Question: A C++ project I'm working on terminates upon throwing a first-chance exception. This occurs in Visual Studio 2008 in Debug mode when I first try to access a 'map<pair<int,int>, int>' which contains a single key-value pair. There is nothing logically wrong with the code.
I've read up on first-chance exceptions and understand they may not always be problematic. Nonetheless I tried breaking at all such exceptions, and as expected found several are generated which cause no issue.
The class I'm working on is very large and contains many custom memory allocations. I surmise that somehow one of these is causing the problem. However I've spent several hours attempting to find a way to identify what's going wrong, and have been unable to do so.
The first-chance exception output is listed below. It isn't very helpful!
'''
First-chance exception at 0x762cd09c in theapp.exe: 0xC0000005: Access violation reading location 0x6c696d00.
First-chance exception at 0x762cd09c in theapp.exe: 0xC0000005: Access violation reading location 0x6c696d00.
First-chance exception at 0x762cd09c in theapp.exe: 0xC0000005: Access violation reading location 0x6c696d00.
First-chance exception at 0x762cd09c in theapp.exe: 0xC0000005: Access violation reading location 0x6c696d00.
First-chance exception at 0x762cd09c in theapp.exe: 0xC0000005: Access violation reading location 0x6c696d00.
First-chance exception at 0x762cd09c in theapp.exe: 0xC0000005: Access violation reading location 0x6c696d00.
First-chance exception at 0x762cd09c in theapp.exe: 0xC0000005: Access violation reading location 0x6c696d00.
First-chance exception at 0x762cd09c in theapp.exe: 0xC0000005: Access violation reading location 0x6c696d00.
First-chance exception at 0x762cd09c in theapp.exe: 0xC0000005: Access violation reading location 0x6c696d00.
First-chance exception at 0x762cd09c in theapp.exe: 0xC0000005: Access violation reading location 0x6c696d00.
First-chance exception at 0x762cd09c in theapp.exe: 0xC0000005: Access violation reading location 0x6c696d00.
First-chance exception at 0x762cd09c in theapp.exe: 0xC0000005: Access violation reading location 0x6c696d00.
First-chance exception at 0x762cd09c in theapp.exe: 0xC0000005: Access violation reading location 0x6c696d00.
First-chance exception at 0x762cd09c in theapp.exe: 0xC0000005: Access violation reading location 0x6c696d00.
First-chance exception at 0x762cd09c in theapp.exe: 0xC0000005: Access violation reading location 0x6c696d00.
First-chance exception at 0x0050ae33 in theapp.exe: 0xC0000005: Access violation reading location 0x00000010.
Unhandled exception at 0x0050ae33 in theapp.exe: 0xC0000005: Access violation reading location 0x00000010.
'''
I'm really struggling at this point, and am unsure how to proceed.
Can anyone suggest how I might tackle this problem, and identify exactly what's going wrong? I'd be very grateful for your advice.
Here's the related code. The debugger breaks on the first cout statement listed in the nested FOR:
'''
// Inside operator() :
map<pair<int,int>,int> resultIdByStructIds;
pair<int,int> spair (-1,-1); // Structure pair ids reusable reference.
int nextMapEntryId = 0;
int nextNumCandidates = 0;
// For each remaining candidate.
for (int ci = 0; ci < numCandidates; ) {
// If candidate has been mapped or found not viable this mapping round,
// move past it.
if (candidatesDoneThisRound[ci] == currentMappingRoundId) {
++ci;
continue;
}
Candidate candidate = candidates[ci];
const int tId = candidate.tVertexId;
const int pId = candidate.pVertexId;
// Grab the result for this structure pair.
// Create it if it doesn't exist.
// Avoid copying as slight optimisation; simply
// store pointer to true result instead.
spair.first = tInfos[tId].structure->id;
spair.second = pInfos[pId].structure->id;
// DEBUG
cout << "resultIdByStructIds size: " << resultIdByStructIds.size() << endl;
for (map<pair<int,int>,int>::const_iterator ids_id = resultIdByStructIds.begin(); ids_id != resultIdByStructIds.end(); ++ids_id) {
cout << ids_id->first.first << endl; // * Debugger breaks here.
cout << ids_id->first.second << endl;
cout << ids_id->second << endl;
printf("Structures(%i,%i) => %i
",ids_id->first.first,ids_id->first.second,ids_id->second);
}
//
// code continues...
'''
Here's an image of the mouseover description for the map in question; it appears corrupted as Michael Burr suggested.

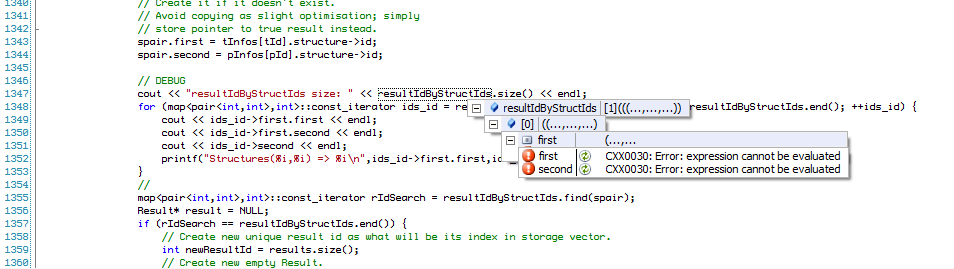
Answer: In general, to pinpoint the spot of code where the app crashes, you can turn on exception handling under Debug/Exceptions. In this case, you would expand the last branch and check Access Violation. Of course that will stop on all the access violations, and not just the bad one (accessing 0x10). You can minimize this by turning on the trap at the last known moment.
Typically you will discover some memory usage error. The easiest way to determine the cause of this type of error is a third party tool like BoundChecker which will yell at you as soon as you corrupt the memory. Lacking that, Raymond Chen's advice is spot on. Figure out what object is wrong, and use the watch window to see when it changed. Or more efficiently, use the Data Breakpoint feature to have the program stop when the data at a particular address changes.